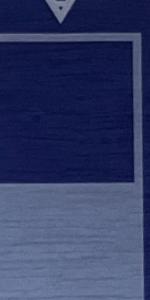
Label: Empty